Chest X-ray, PA view. Patient: 37 years old, sex M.
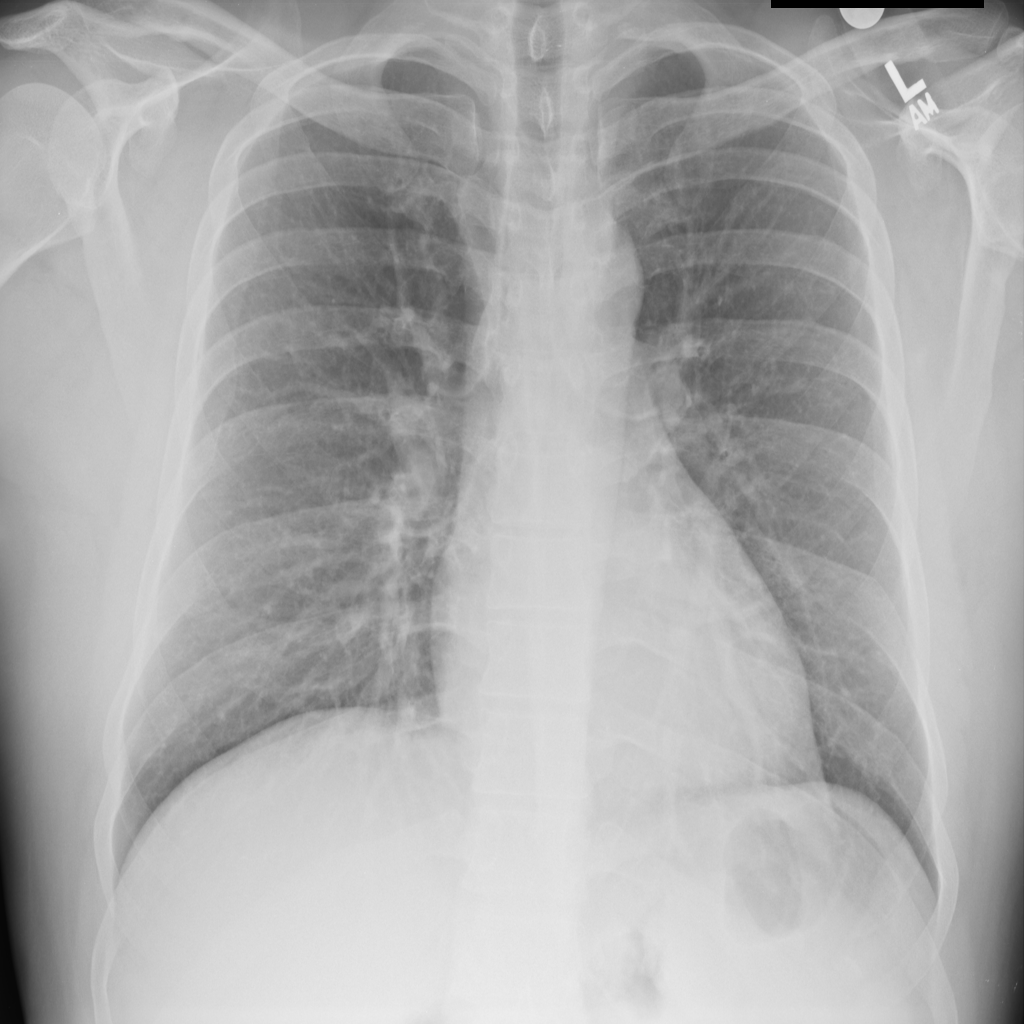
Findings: No Finding